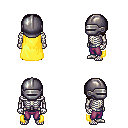
a pixel art fantasy rpg character, male body template, skeleton, yellow cape, magenta pants, brown pageboy hairstyle, metal helm, four views (front, back, left, right), 2x2 character sprite sheet, small pixel art, hard edges, no anti-aliasing